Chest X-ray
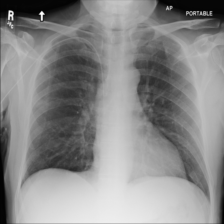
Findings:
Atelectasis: negative
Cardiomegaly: negative
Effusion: negative
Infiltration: negative
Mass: negative
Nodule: negative
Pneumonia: negative
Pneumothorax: negative
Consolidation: negative
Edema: negative
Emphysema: negative
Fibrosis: negative
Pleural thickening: negative
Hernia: negative